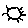
Label: sun